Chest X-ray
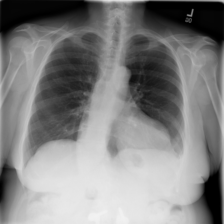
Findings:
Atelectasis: negative
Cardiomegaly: negative
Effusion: negative
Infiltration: negative
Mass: negative
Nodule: negative
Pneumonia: negative
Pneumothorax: negative
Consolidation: negative
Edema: negative
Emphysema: negative
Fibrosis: negative
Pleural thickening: negative
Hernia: negative